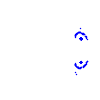
Particle: proton